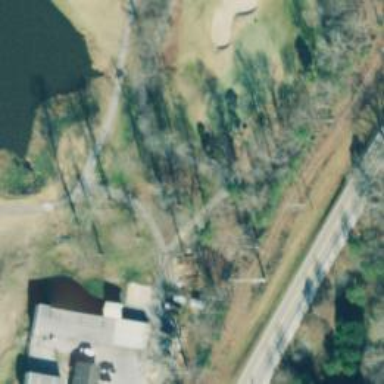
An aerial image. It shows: Path used for both walking and golf.